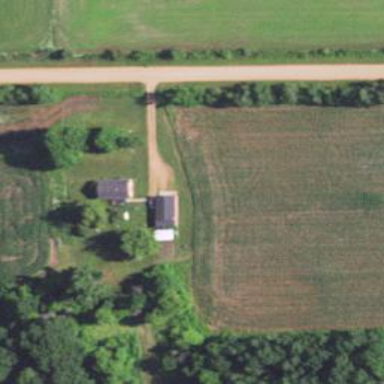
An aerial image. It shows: Driveway leading to service road.